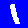
Digit: 1